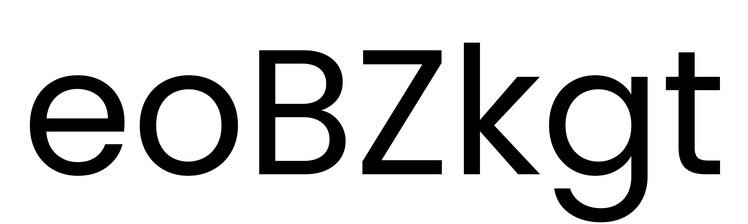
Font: Poppins-Regular